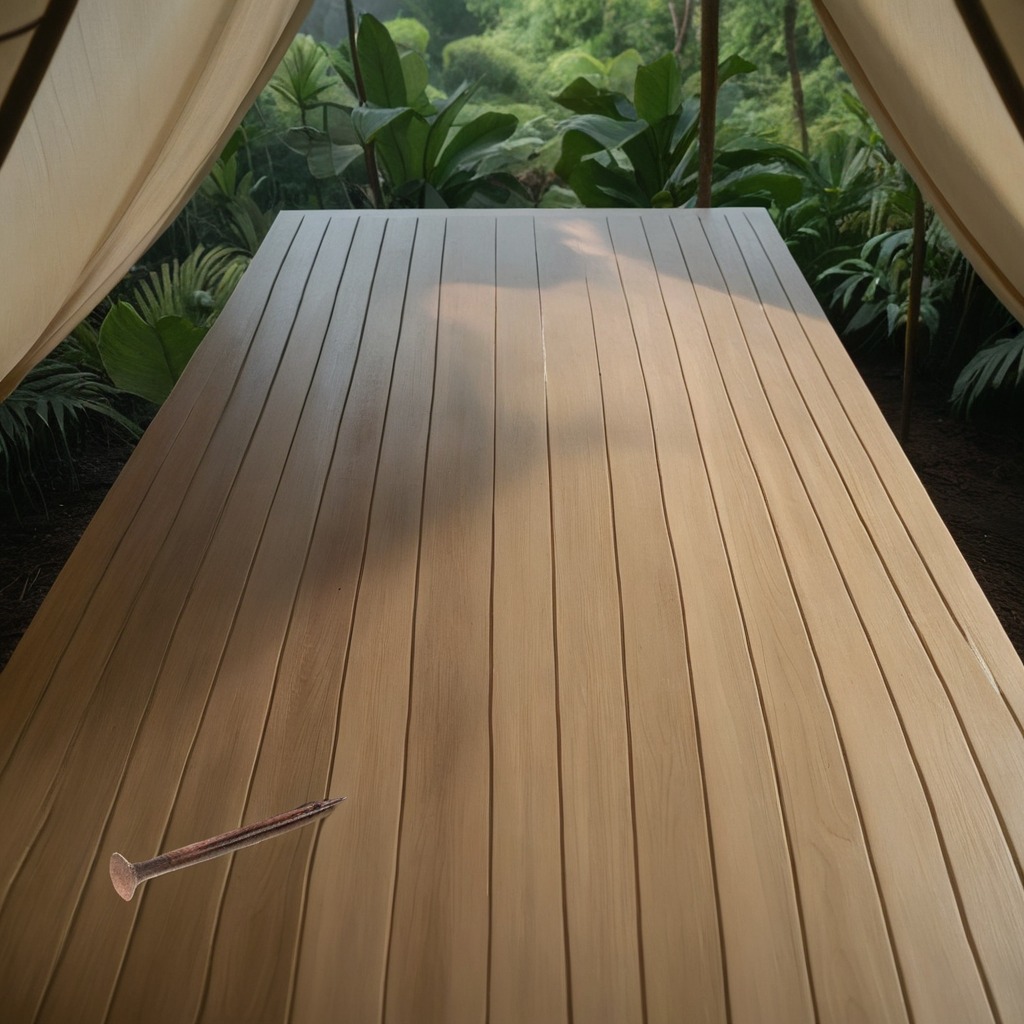
An iron nail lies on a wooden table inside a jungle field workshop tent humid ambient light worn but